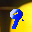
Label: 9